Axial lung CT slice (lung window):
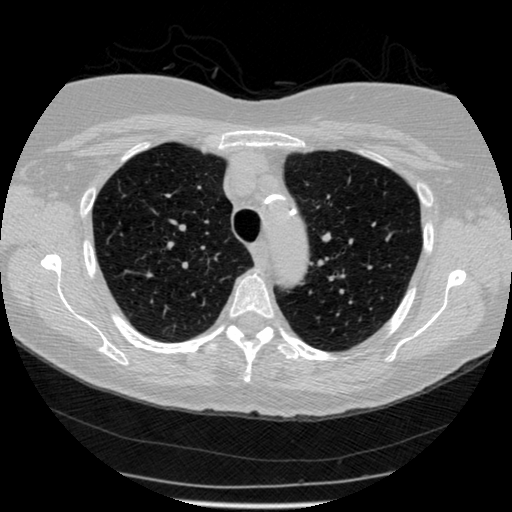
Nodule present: no